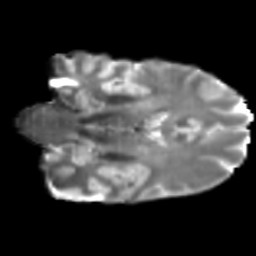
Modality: T2w
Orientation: coronal
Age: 46
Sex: male
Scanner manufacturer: siemens
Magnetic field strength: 3 T
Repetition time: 5 s
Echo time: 0.092 s